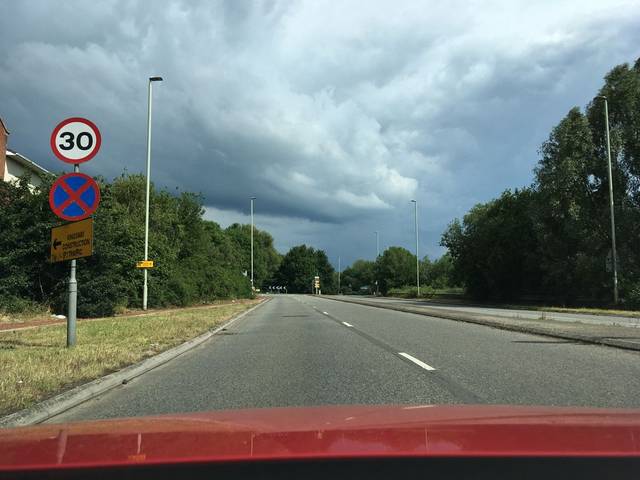
Region: United Kingdom
Coordinates: 51.815, -2.279